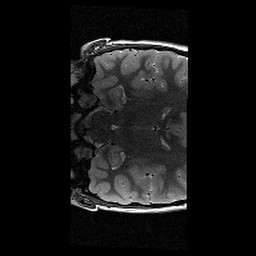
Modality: T2w
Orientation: coronal
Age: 9
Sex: female
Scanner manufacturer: siemens
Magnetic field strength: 3 T
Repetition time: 9.23 s
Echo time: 0.067 s